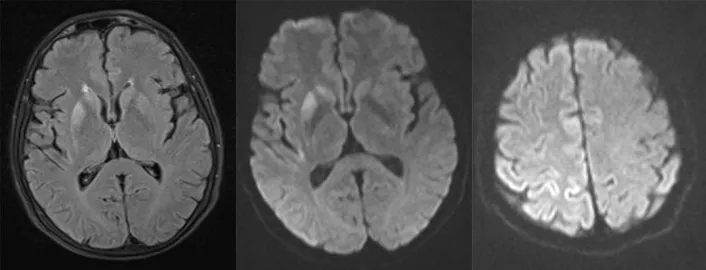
Brain MRI showing faint hyperintensity on Fluid Attenuated Inversion Recovery (FLAIR) images and positive diffusion-weighted (DWI) signal in the right lenticular and caudate nuclei, posterior insular and fronto-parietal cortex, without cortical atrophy or gadolinum enhancement.
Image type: radiology (mri)